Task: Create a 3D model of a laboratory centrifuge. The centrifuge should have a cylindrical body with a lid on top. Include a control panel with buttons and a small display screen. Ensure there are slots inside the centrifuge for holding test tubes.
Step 533:
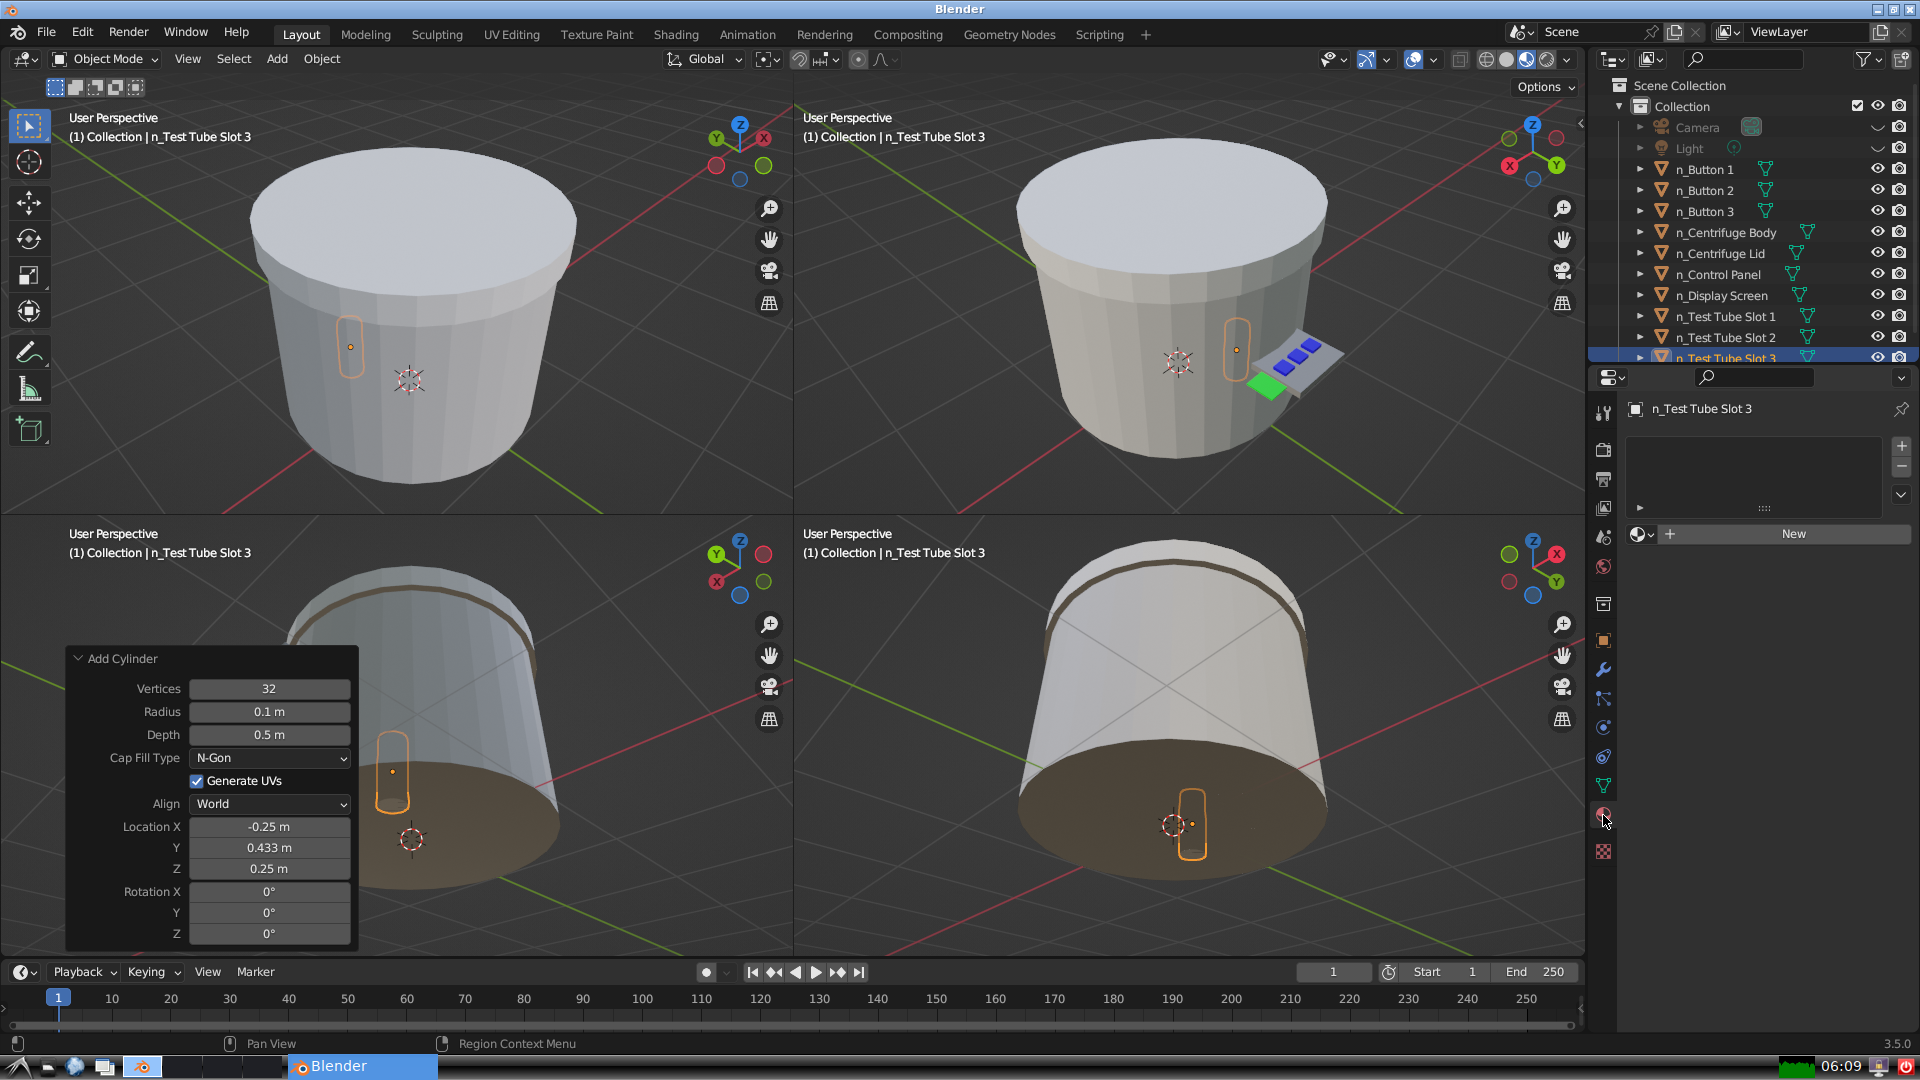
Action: {"mouse_move": [1636, 534]}